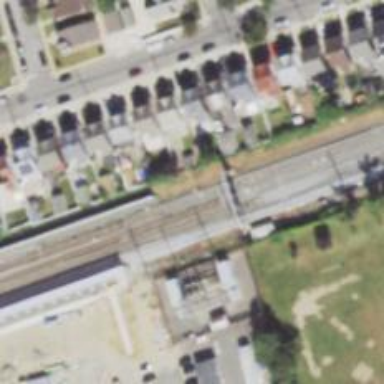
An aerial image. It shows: Electrified railway line.